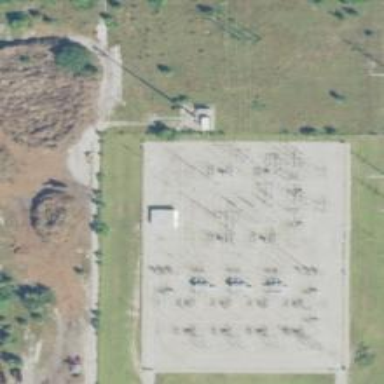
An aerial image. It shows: Switch used for power control.